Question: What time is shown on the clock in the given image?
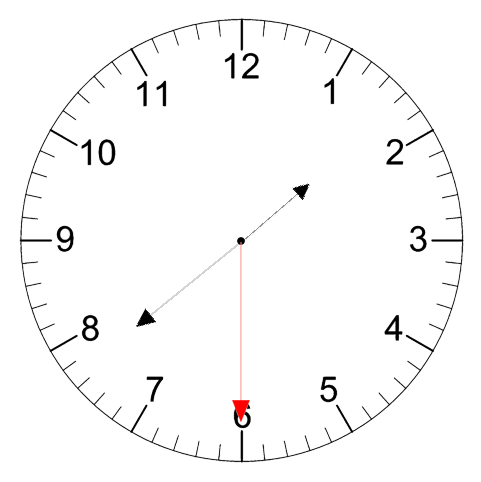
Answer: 01:38:30